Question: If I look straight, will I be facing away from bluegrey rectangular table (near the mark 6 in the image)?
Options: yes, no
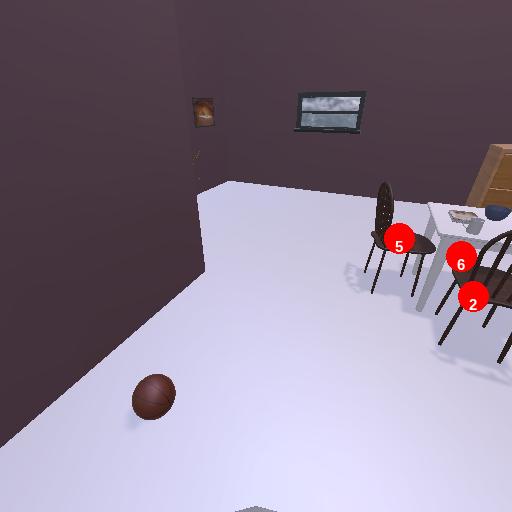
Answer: yes